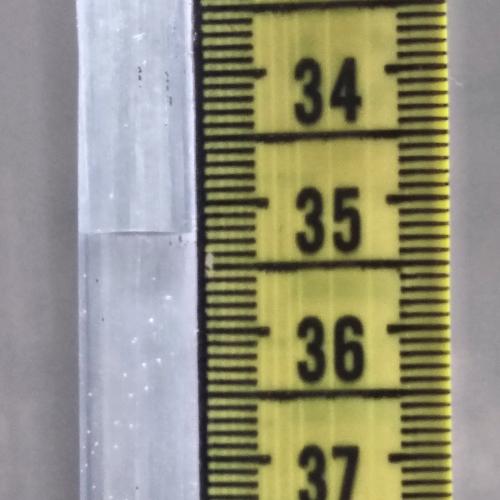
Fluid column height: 35.2 cm